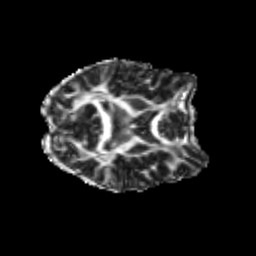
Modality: FA
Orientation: axial
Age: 23
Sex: female
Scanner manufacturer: siemens
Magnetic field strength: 3 T
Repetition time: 3.5 s
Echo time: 0.104 s